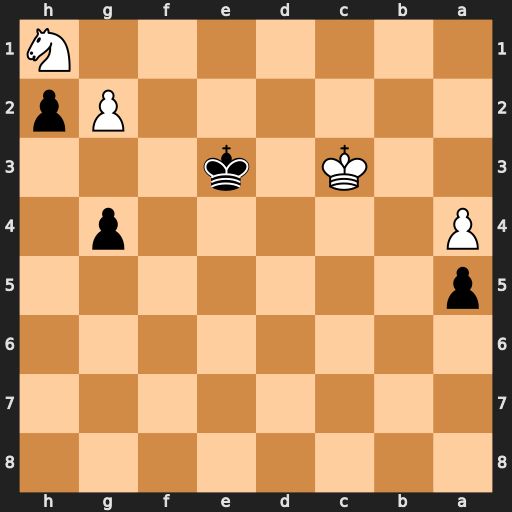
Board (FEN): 8/8/8/p7/P5p1/2K1k3/6Pp/7N
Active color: b
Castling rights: -
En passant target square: -
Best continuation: g3 Kb2 Ke2